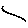
Label: circle